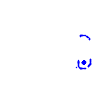
Particle: pion